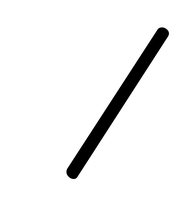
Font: MeowScript-Regular